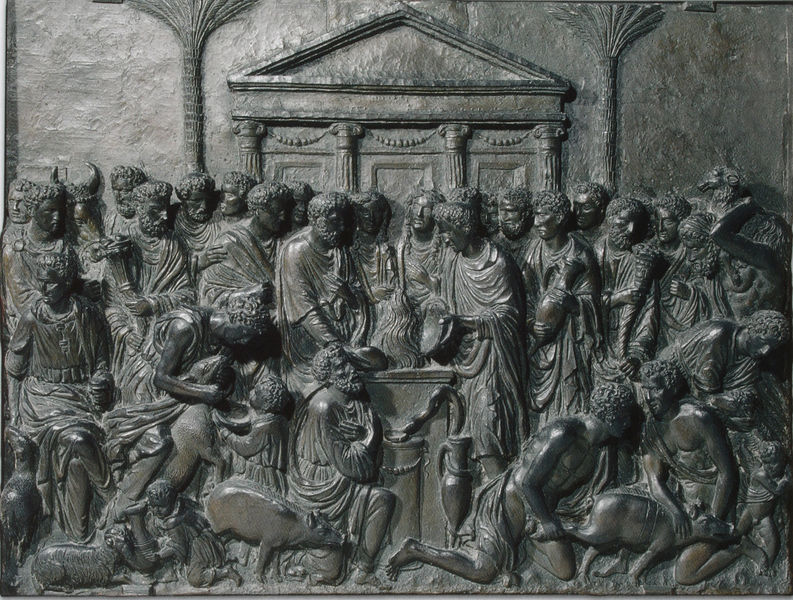
Titel: Grabmal della Torre - Opferritual
Künstler: Andrea Riccio
Standort: Paris
Institution: Musée du Louvre
Schlagwörter: dunkel, feuer, mann, wasser, bäume, frauen, menschen, frau, frisuren, köpfe, männer, schwarz, säulen, tür, gebäude, haus, tier, tiere, leute, menge, versammlung, feier, feiern, saufen, trinken, architektur, bibel, schale, stehen, teller, füllhorn, hände, gewand, gewänder, kind, girlande, brunnen, kinder, amphore, amphoren, krug, vase, relief, giebel, schweine, figuren, tafel, wein, metall, palme, bronze, eisen, lamm, schaf, schlachten, schwein, antike, oberfläche, füttern, becken, knien, reihe, menschenmenge, altar, girlanden, römer, gesims, krüge, kanzel, toga, dicht, palmen, hochzeit, tempel, opfer, opferung, bitte, lämmer, schafe, eber, bronzeguss, gebälk, bauwerk, togen, geand, ampore, opfergaben, simson, samson, bronzerelief, 1200, 1350, isokephal